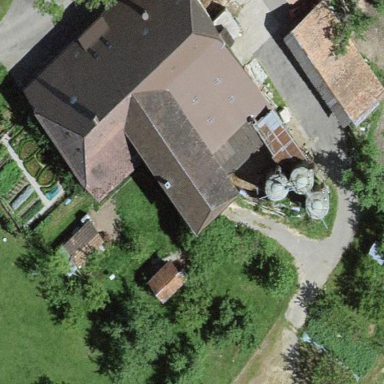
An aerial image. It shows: Farm building.